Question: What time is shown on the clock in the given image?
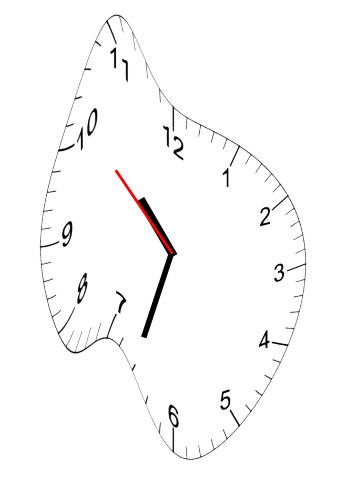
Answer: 10:32:52